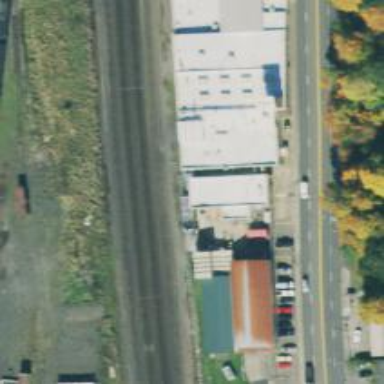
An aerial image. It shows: Railway siding for service.